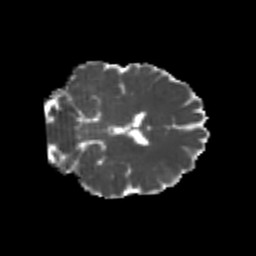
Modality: MD
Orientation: coronal
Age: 21
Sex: female
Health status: healthy
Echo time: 0.074 s